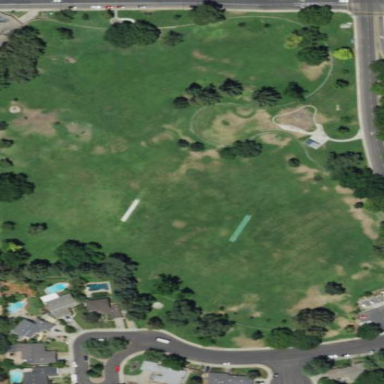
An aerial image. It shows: Cricket pitch for leisure and sport activities.